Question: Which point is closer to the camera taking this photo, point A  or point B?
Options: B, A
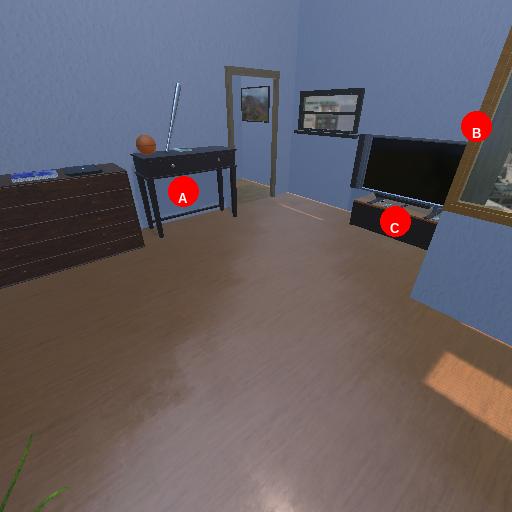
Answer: B